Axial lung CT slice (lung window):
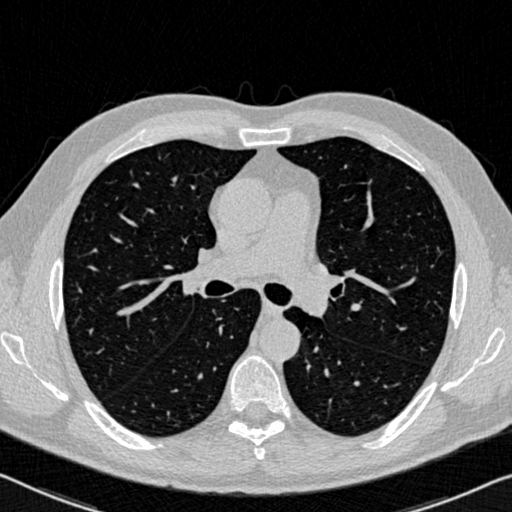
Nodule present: no